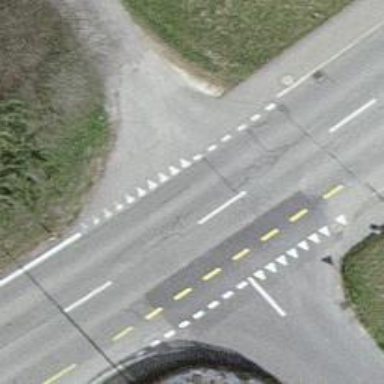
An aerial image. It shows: Secondary road with asphalt surface. There is dedicated cycle lane on the left side.